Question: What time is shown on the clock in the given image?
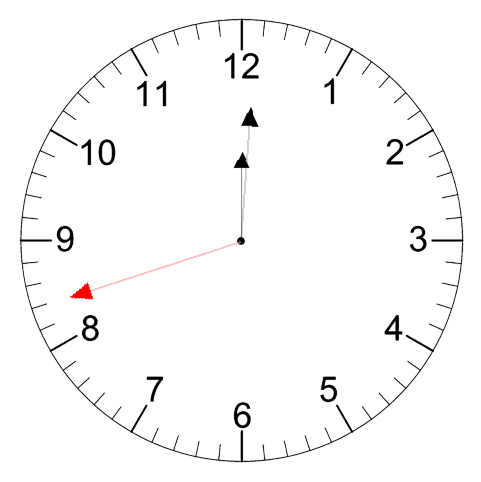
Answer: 12:00:42